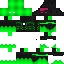
A male skeleton skin with green skin, wearing blonde helmet dressed in a green armor chest and black pants, featuring a closed mouth.